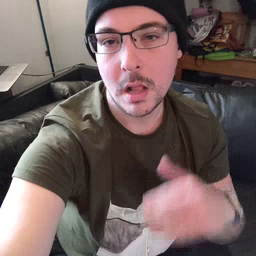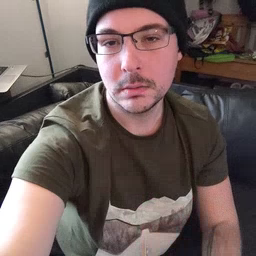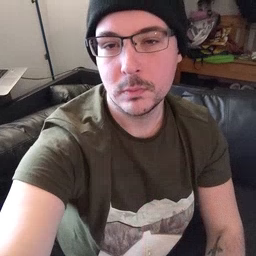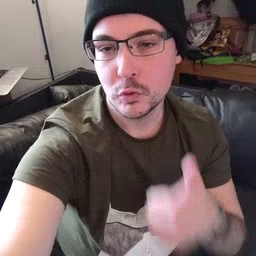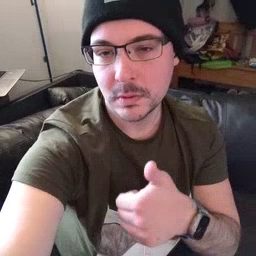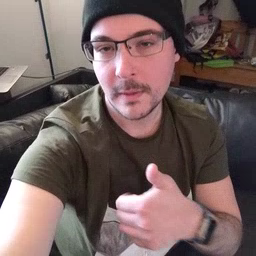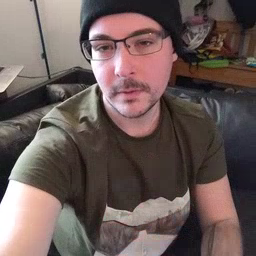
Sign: yourself